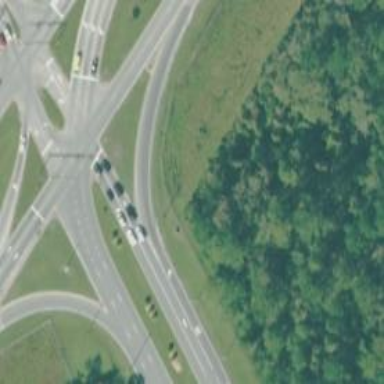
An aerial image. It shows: Trunk link highway.